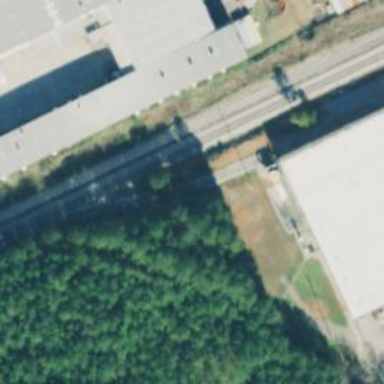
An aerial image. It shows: Rail spur service.